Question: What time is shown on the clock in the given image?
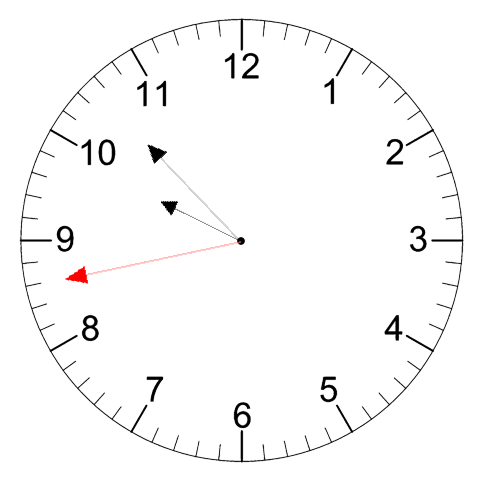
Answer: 09:52:43